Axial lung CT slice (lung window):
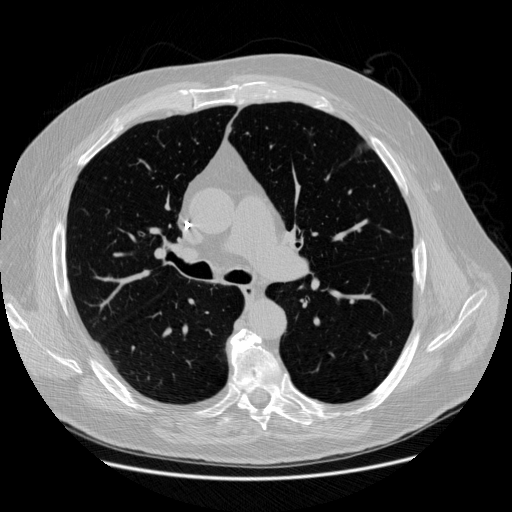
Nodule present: no